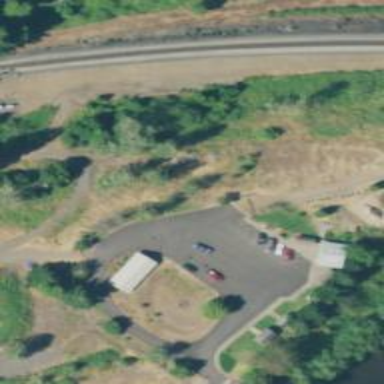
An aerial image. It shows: Disc golf course on leisure land.